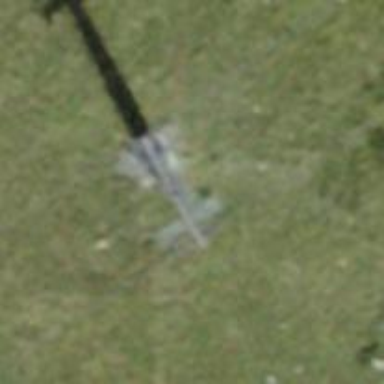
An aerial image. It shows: Pylon used for aerialway.